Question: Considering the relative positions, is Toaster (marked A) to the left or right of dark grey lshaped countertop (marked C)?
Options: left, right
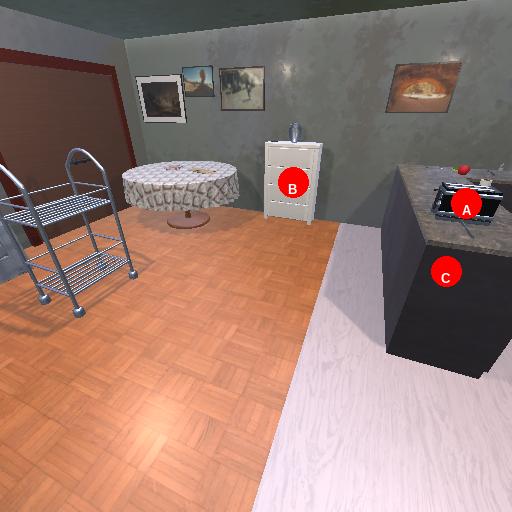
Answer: left